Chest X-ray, AP view. Patient: 33 years old, sex M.
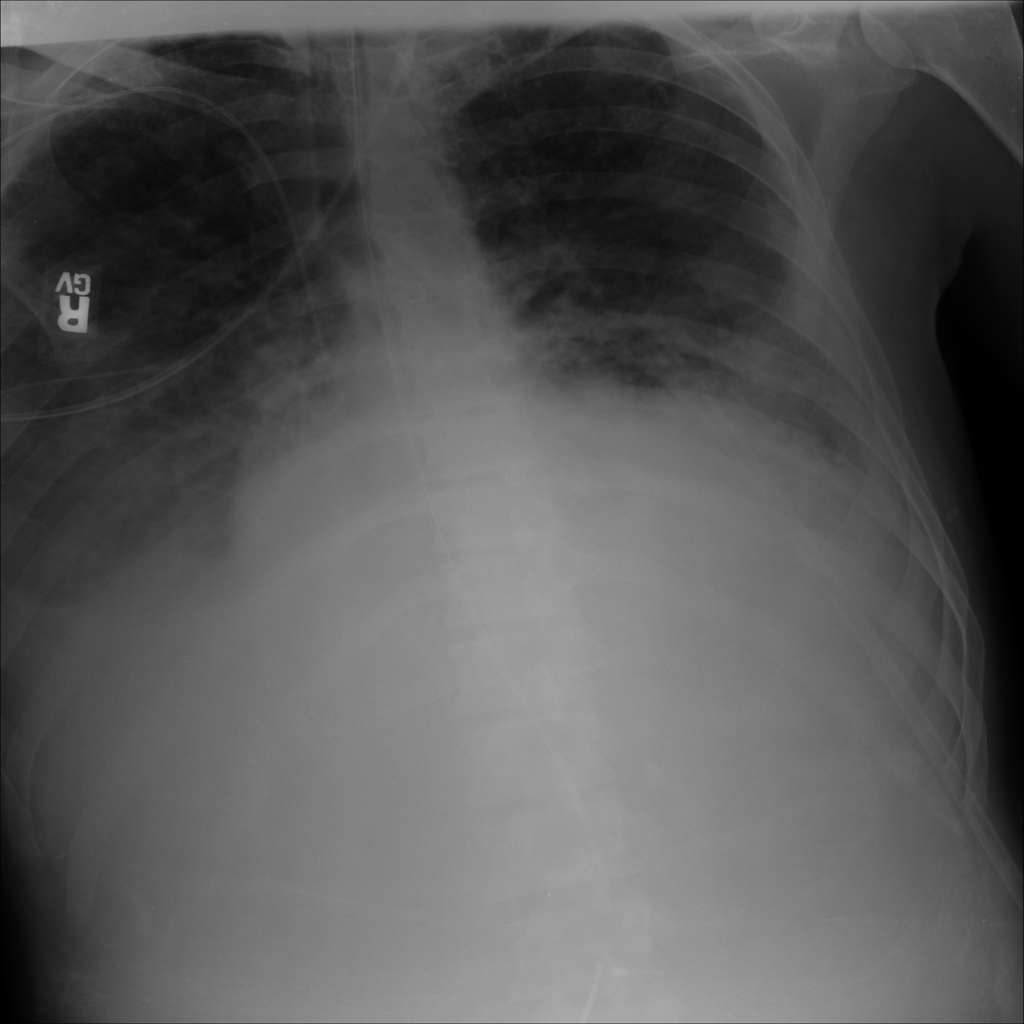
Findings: Effusion, Infiltration, Nodule